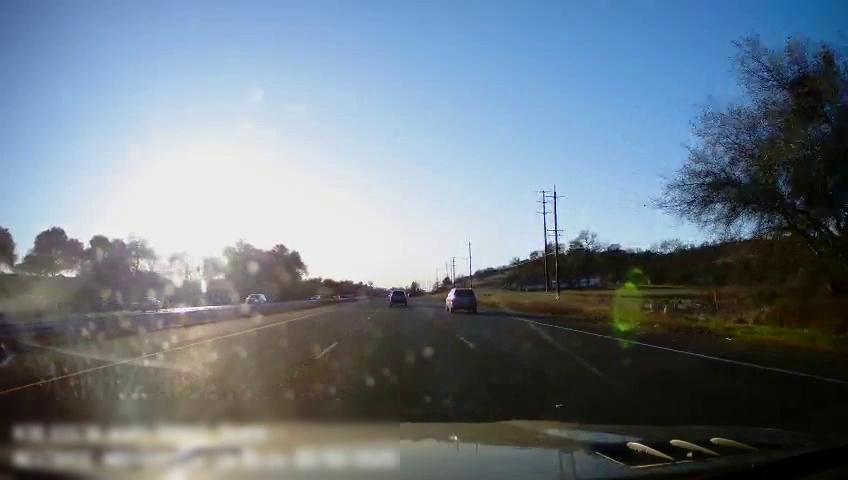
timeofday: Day
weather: Sunny
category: Drivable Space
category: Drivable Space
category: Vehicles | Car
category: Vehicles | Car
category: Vehicles | Car
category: Vehicles | Car
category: Vehicles | Car
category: Lanes | Alternate Lane
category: Lanes | Current Lane
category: Lanes | Current Lane
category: Lanes | Alternate Lane